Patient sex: M
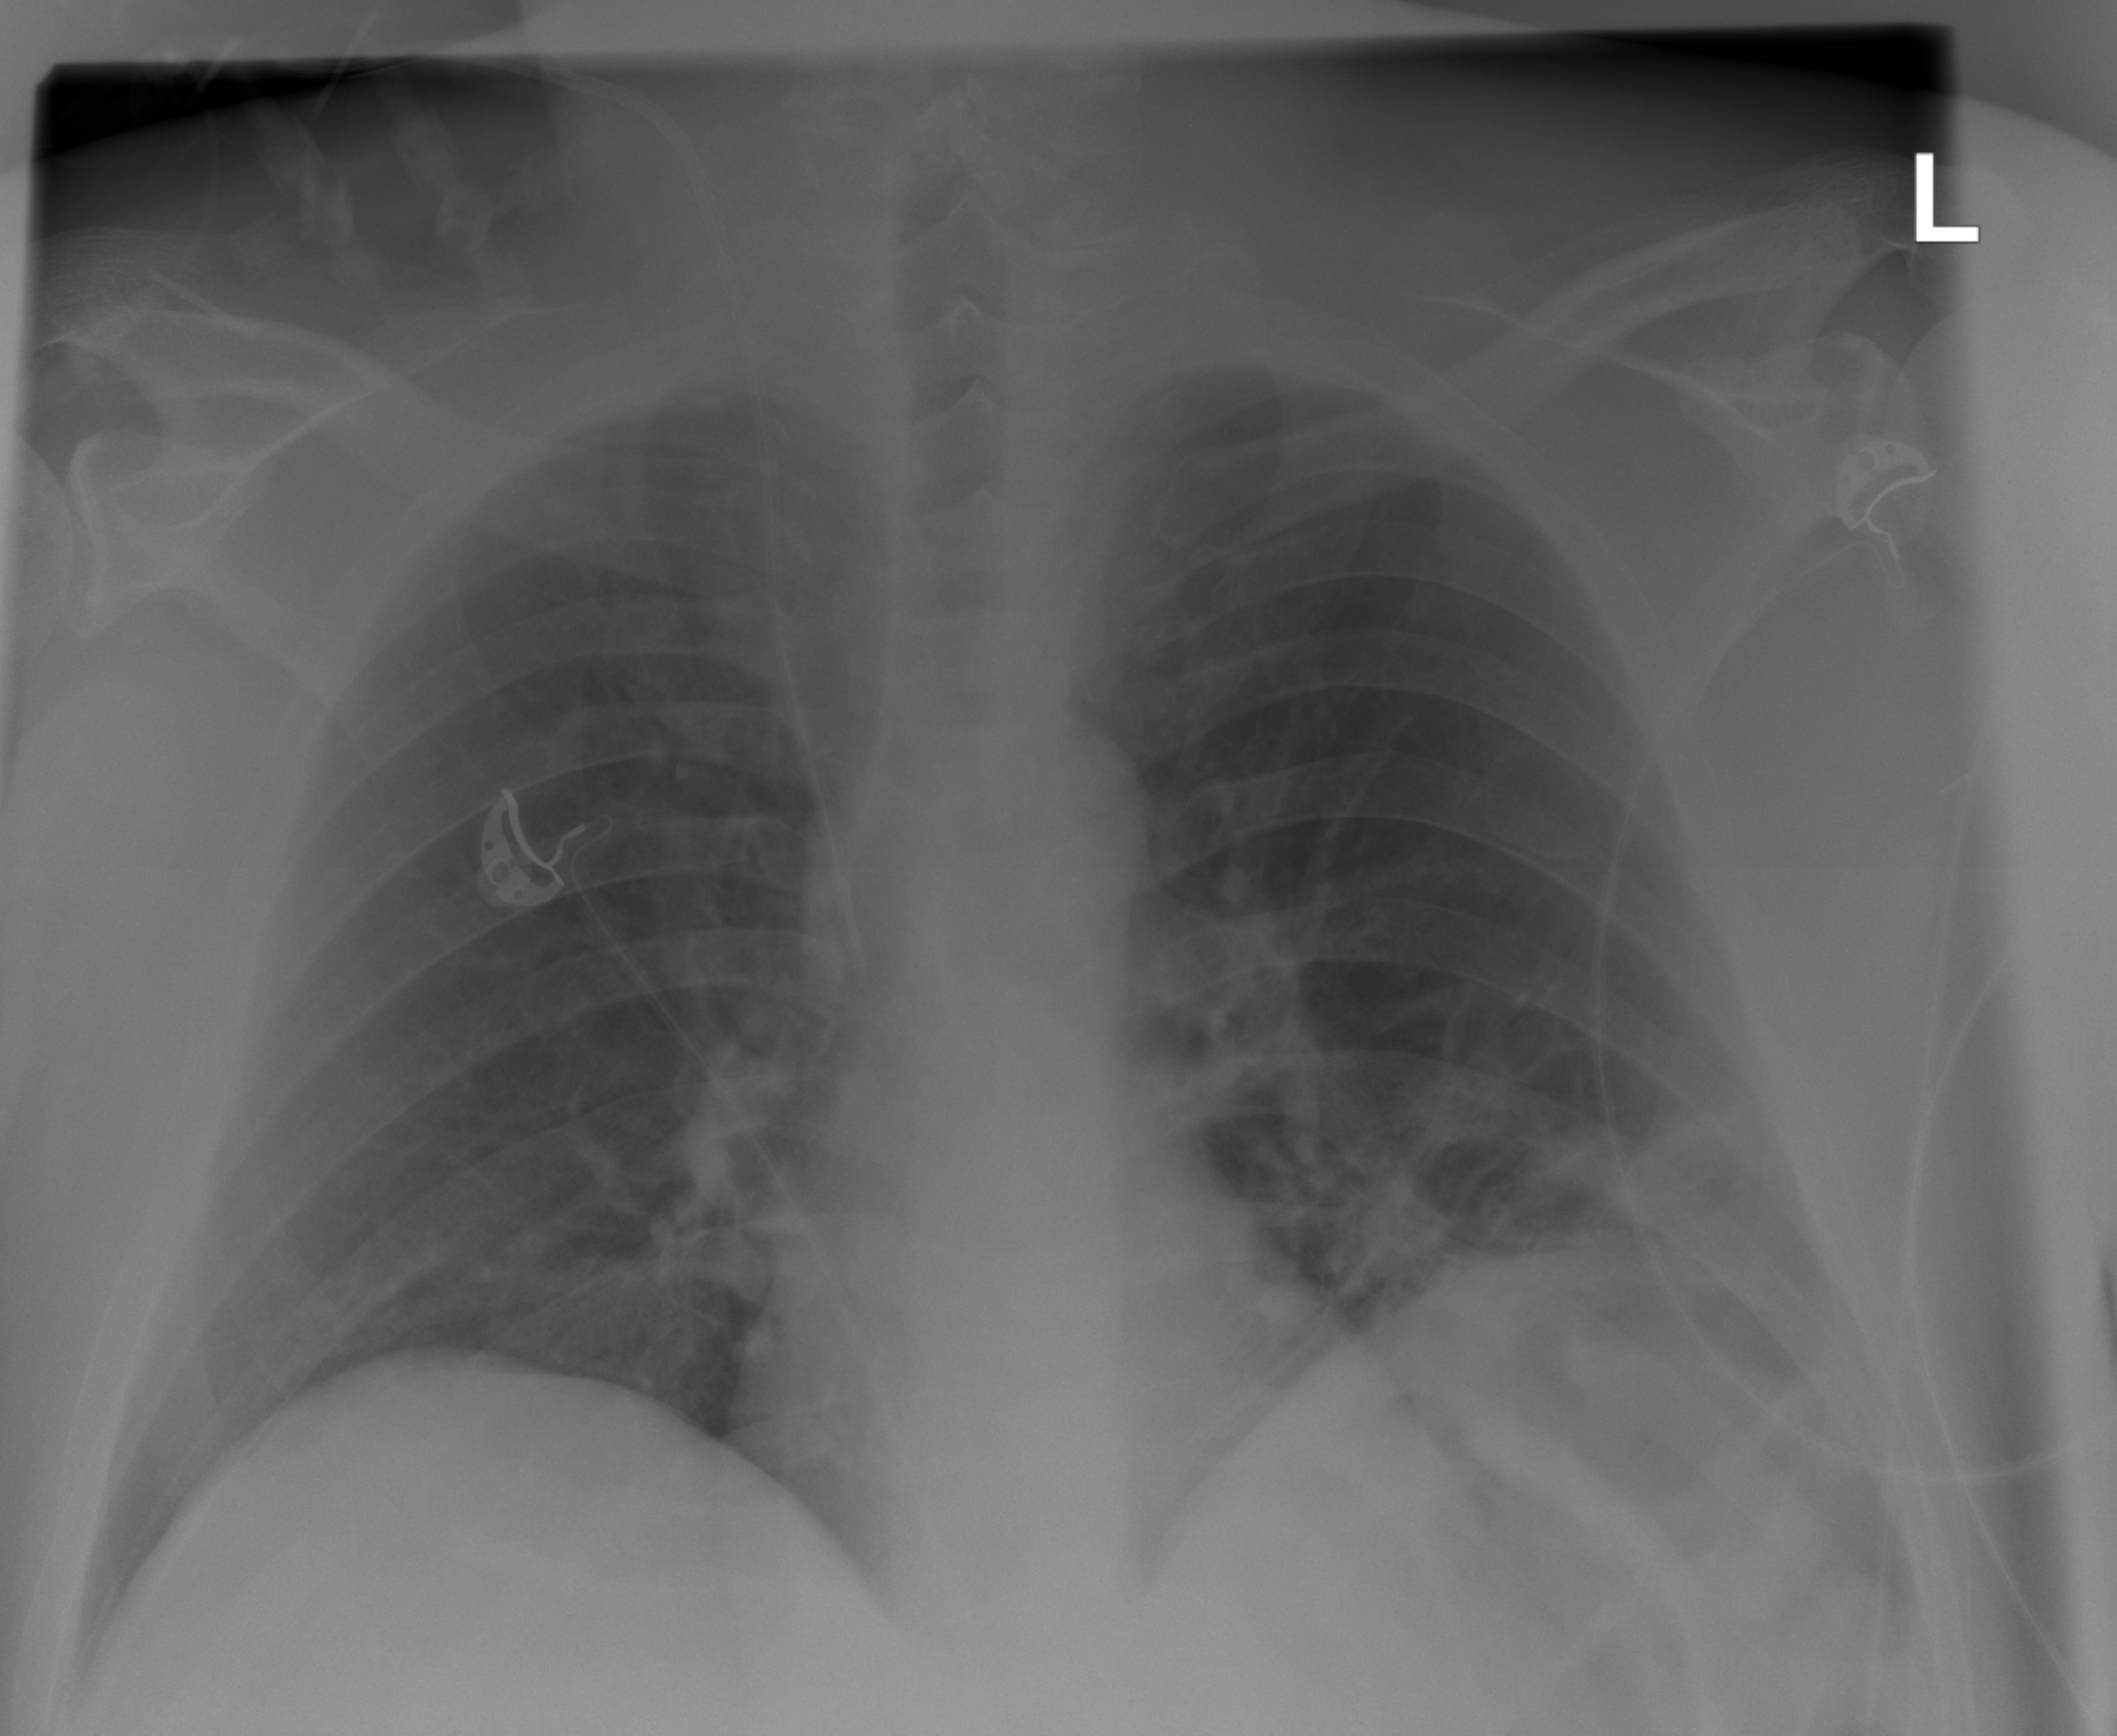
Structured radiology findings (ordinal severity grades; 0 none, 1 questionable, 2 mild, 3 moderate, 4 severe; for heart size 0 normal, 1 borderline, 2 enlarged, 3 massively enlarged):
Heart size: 0
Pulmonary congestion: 0
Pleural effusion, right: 0
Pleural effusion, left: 0
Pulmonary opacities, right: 0
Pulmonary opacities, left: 0
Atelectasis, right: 0
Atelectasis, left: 2